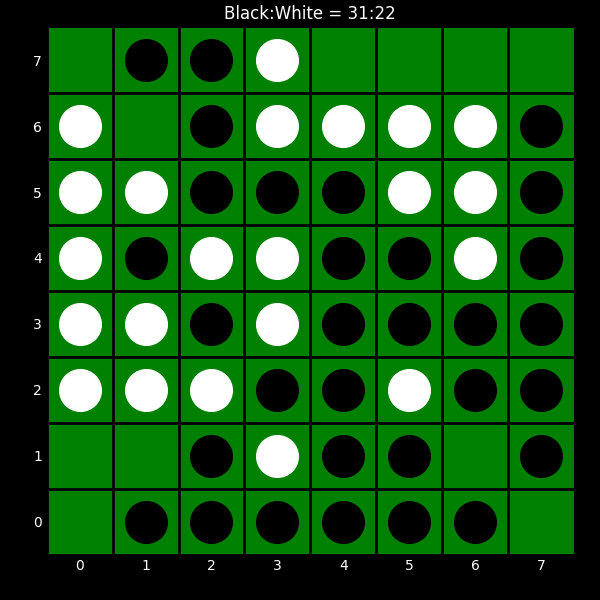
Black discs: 31
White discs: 22